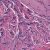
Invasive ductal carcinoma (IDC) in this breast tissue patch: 1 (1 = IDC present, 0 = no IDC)